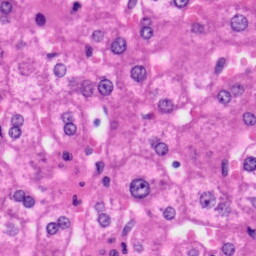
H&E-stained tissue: Liver